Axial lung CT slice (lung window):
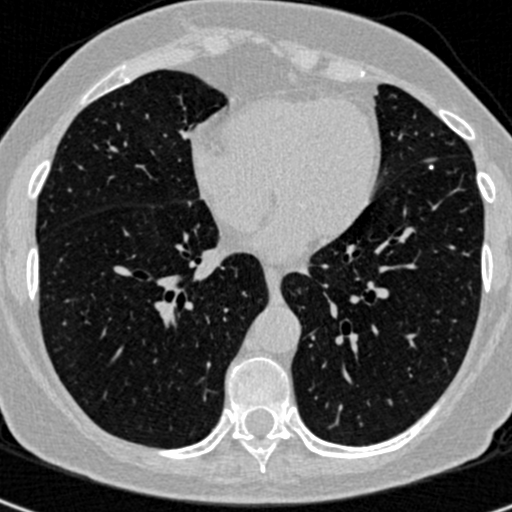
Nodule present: no